Aerial crown-view tile of a tropical tree (Barro Colorado Island, Panama), acquired 20240918:
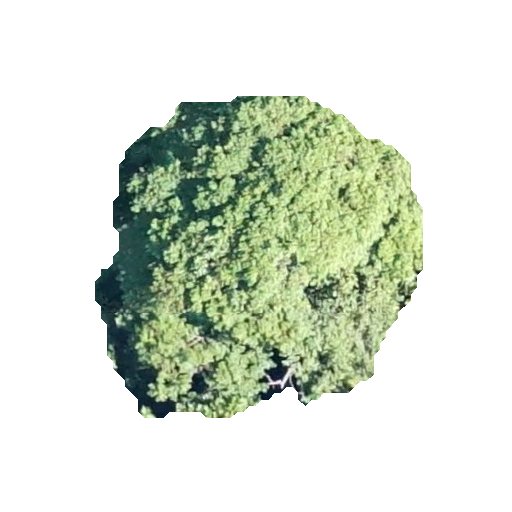
Species: Pouteria reticulata
GBIF accepted scientific name: Pouteria reticulata
Crown area: 128.407 m²